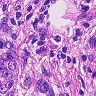
Metastatic tissue present: yes